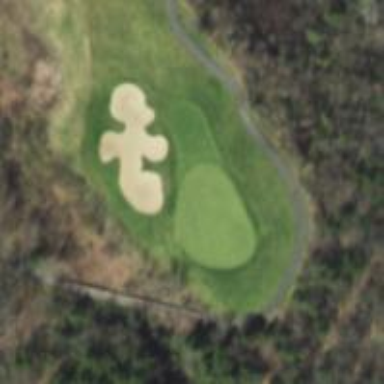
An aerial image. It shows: Golf hole.